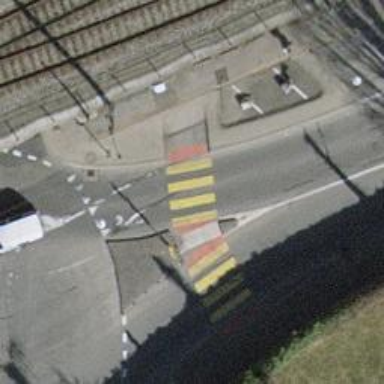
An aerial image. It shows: Marked crossing with zebra crossing. There is island at the crossing.